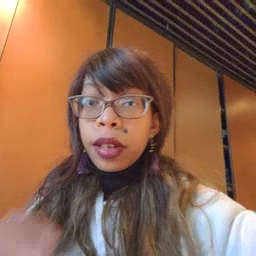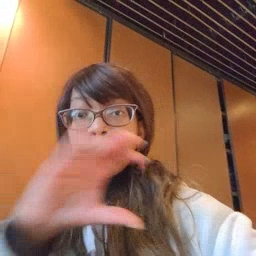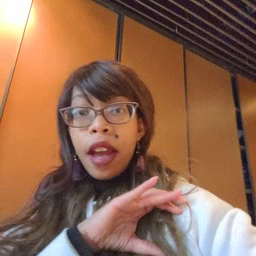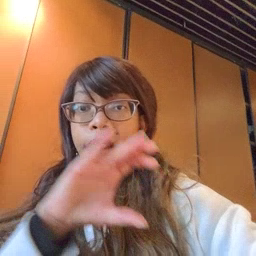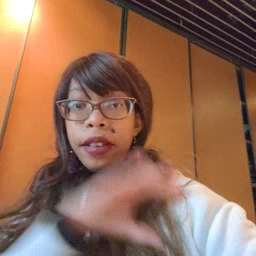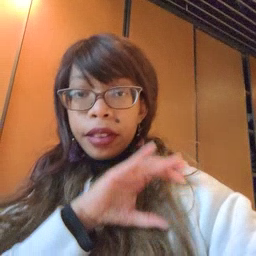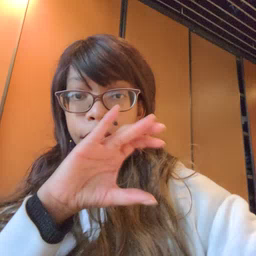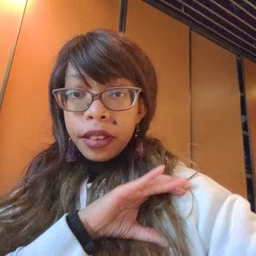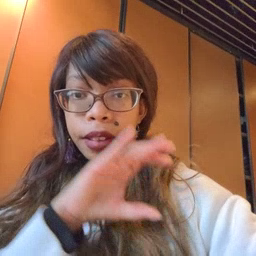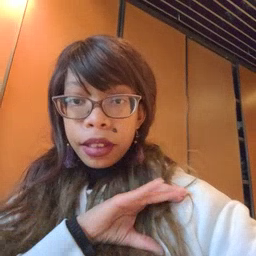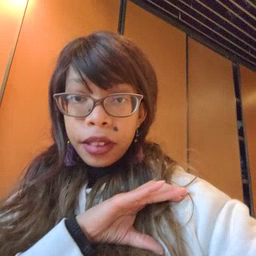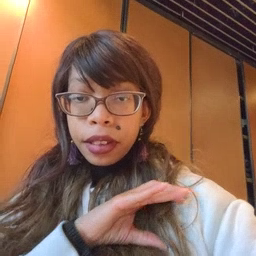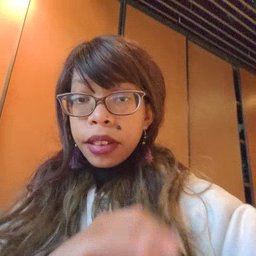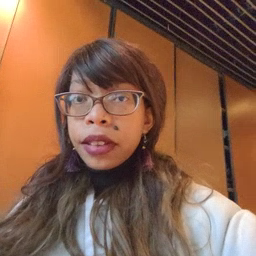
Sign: police